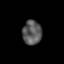
Tissue: skin
Cell type: Fibroblasts
Senescence score: 0.7213
Nuclear area (px): 453
Mean DAPI intensity: 89.106